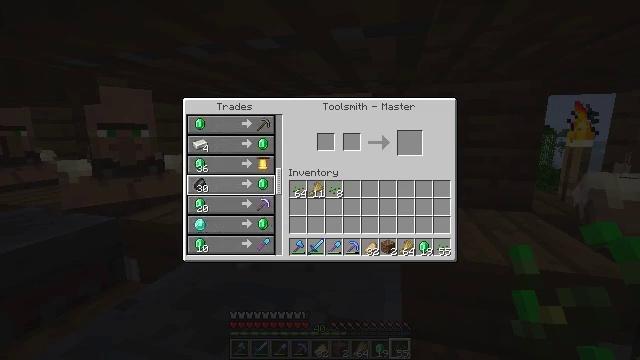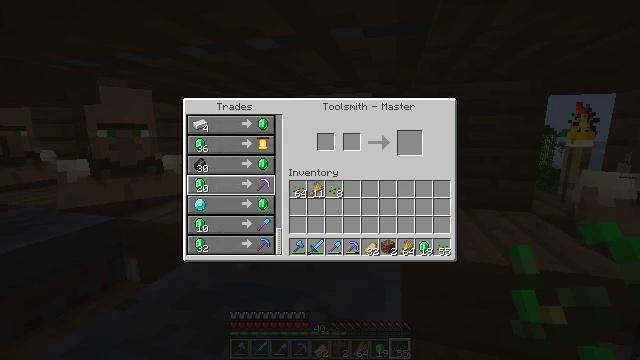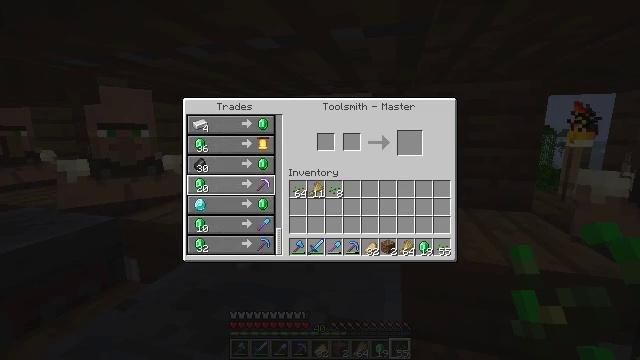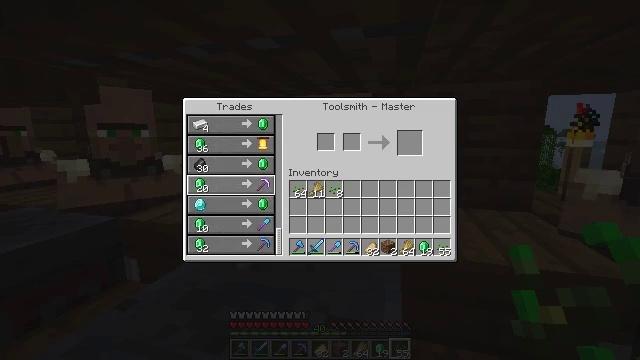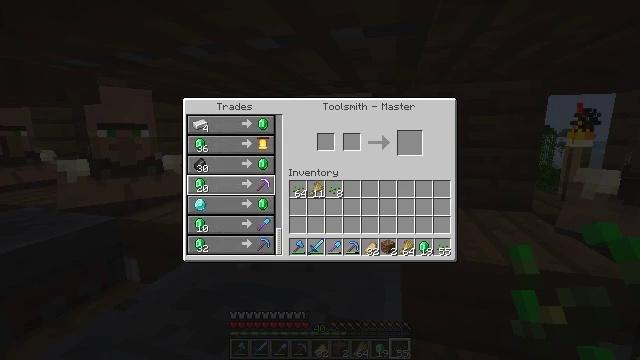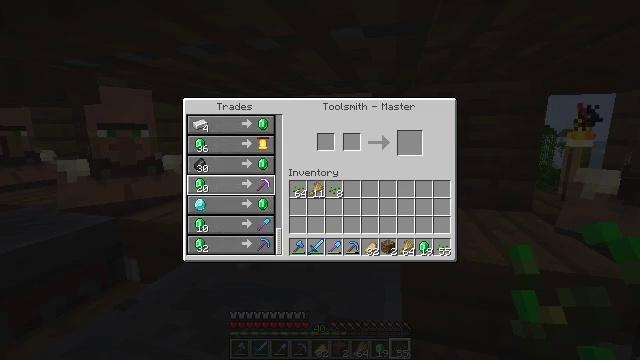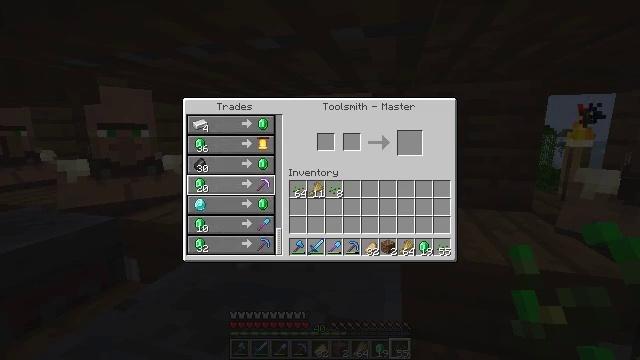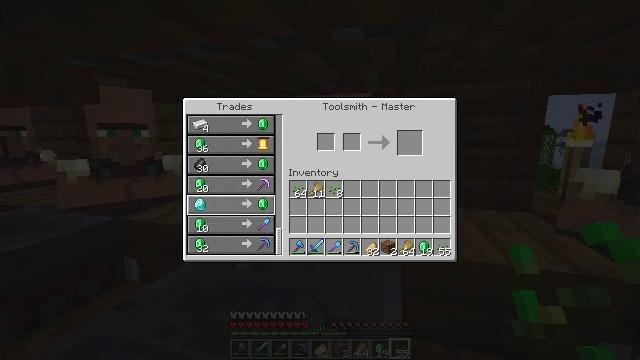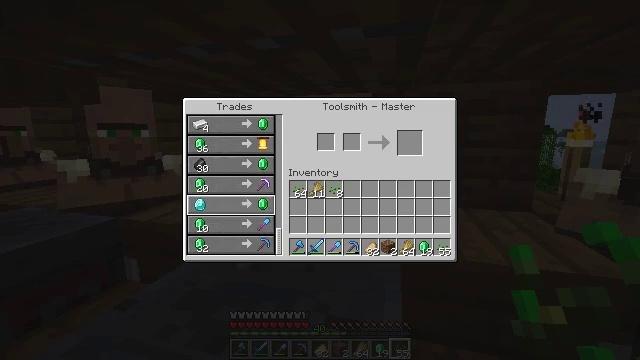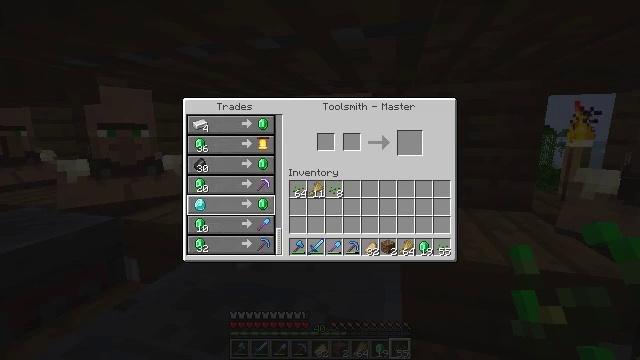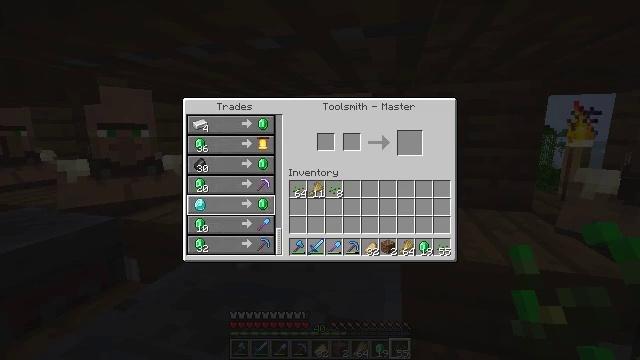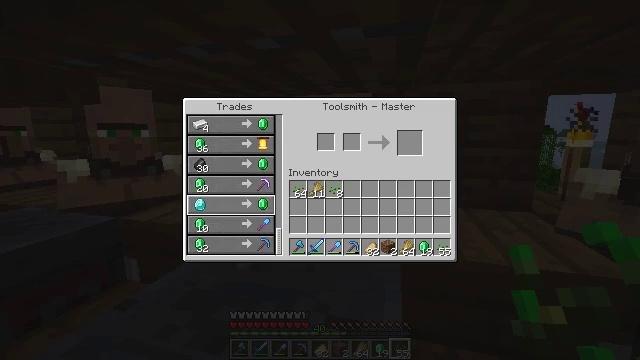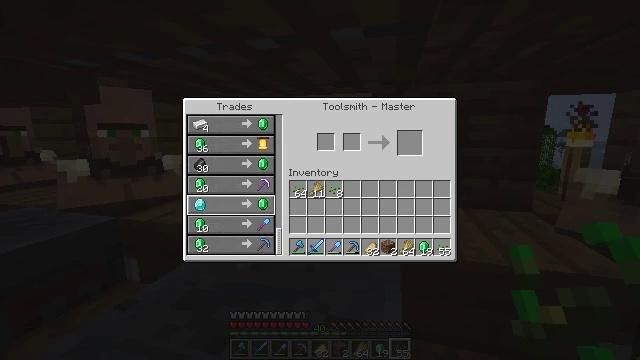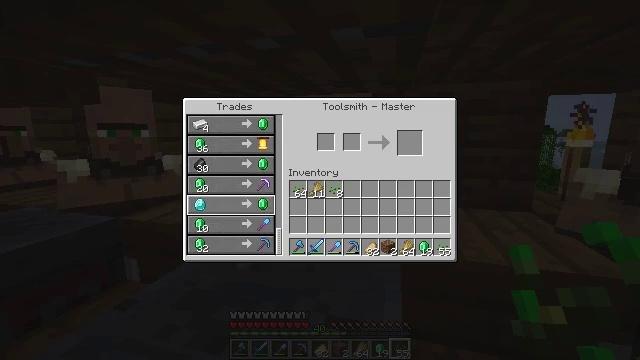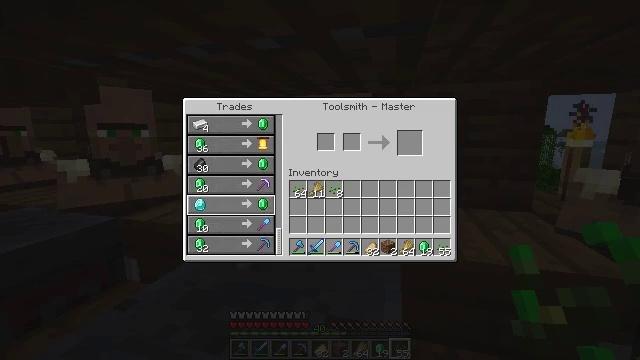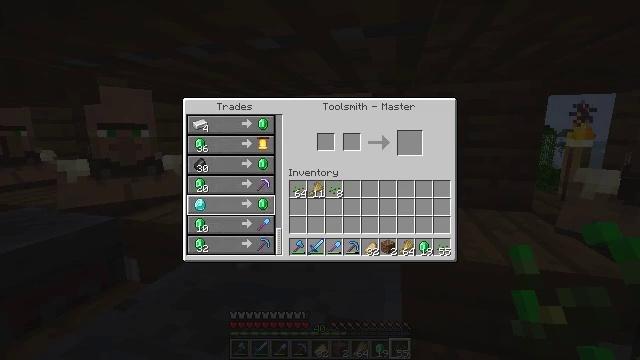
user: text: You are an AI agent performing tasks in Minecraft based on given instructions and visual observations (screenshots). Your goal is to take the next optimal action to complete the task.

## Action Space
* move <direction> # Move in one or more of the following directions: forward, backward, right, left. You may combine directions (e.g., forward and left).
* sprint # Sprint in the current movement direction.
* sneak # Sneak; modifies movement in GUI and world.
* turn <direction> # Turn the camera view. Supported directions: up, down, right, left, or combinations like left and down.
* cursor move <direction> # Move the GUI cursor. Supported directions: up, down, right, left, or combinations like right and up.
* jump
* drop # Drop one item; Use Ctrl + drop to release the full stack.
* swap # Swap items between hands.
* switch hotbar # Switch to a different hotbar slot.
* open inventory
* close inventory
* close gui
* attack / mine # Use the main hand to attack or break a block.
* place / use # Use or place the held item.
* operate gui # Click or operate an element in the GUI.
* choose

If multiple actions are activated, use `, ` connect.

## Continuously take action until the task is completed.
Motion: motion action
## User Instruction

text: Craft a diamond hoe.
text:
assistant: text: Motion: no_op
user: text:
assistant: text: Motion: no_op
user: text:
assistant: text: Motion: no_op
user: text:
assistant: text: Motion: no_op
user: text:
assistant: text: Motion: no_op
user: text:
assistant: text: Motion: no_op
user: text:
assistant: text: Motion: no_op
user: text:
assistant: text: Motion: no_op
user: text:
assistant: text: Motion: no_op
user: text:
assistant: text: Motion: no_op
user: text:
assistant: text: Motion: no_op
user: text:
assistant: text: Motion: no_op
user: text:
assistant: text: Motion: no_op
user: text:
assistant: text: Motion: no_op
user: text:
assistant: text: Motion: no_op
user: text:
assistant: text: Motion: no_op
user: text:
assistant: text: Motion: no_op
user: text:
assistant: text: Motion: no_op
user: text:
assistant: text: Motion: no_op
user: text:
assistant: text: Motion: no_op
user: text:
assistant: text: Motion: no_op
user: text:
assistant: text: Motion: no_op
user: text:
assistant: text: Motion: close gui
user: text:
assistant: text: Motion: no_op
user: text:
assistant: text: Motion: no_op
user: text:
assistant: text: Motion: turn left
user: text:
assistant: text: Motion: turn left
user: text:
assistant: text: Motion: turn left
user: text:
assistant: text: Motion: turn left
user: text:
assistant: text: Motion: turn left